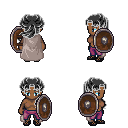
a pixel art fantasy rpg character, female body template, human, dark skin, gray cape, magenta pants, gray princess hairstyle, ghillies, shield, four views (front, back, left, right), 2x2 character sprite sheet, small pixel art, hard edges, no anti-aliasing